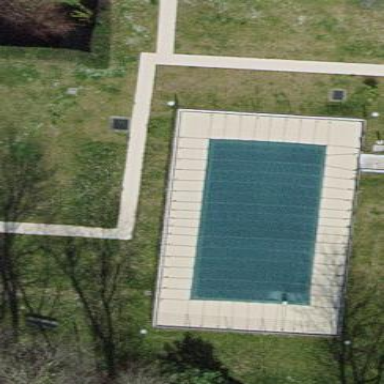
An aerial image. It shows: Swimming pool located in leisure land.